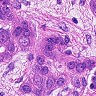
Metastatic tissue present: yes